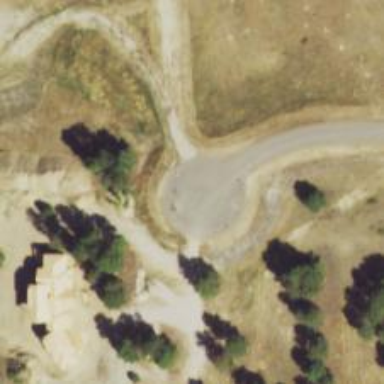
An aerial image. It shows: Turning circle on the road.